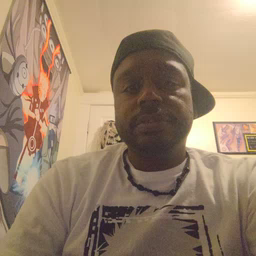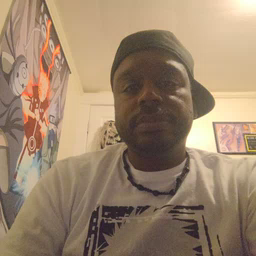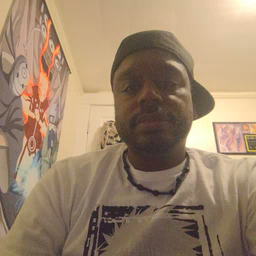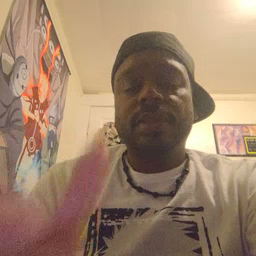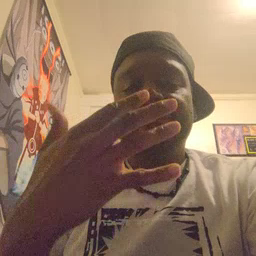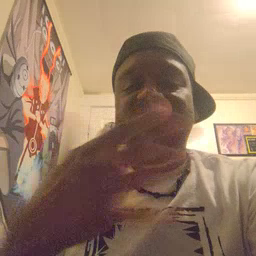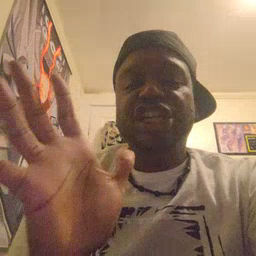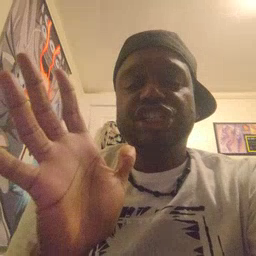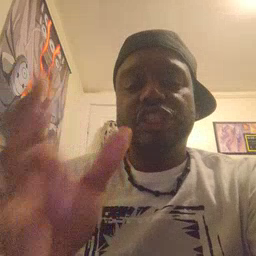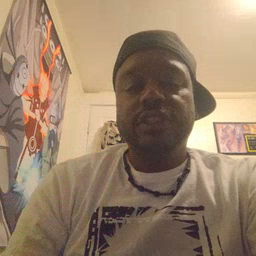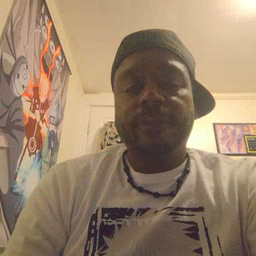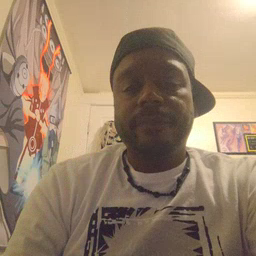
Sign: finish